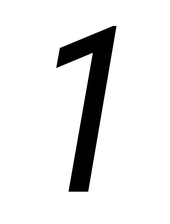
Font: Roboto-Italic_Condensed_Italic